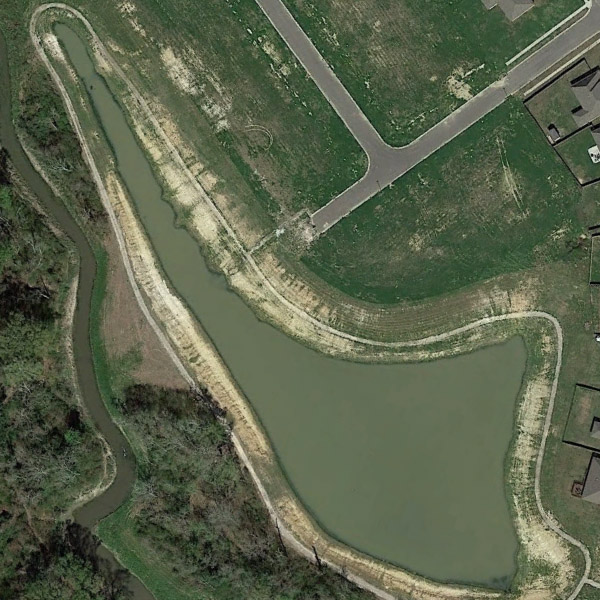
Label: Pond